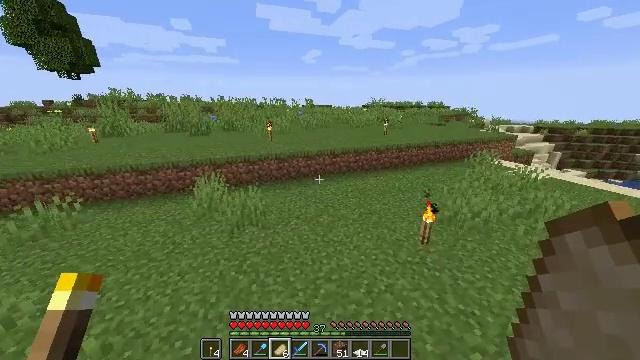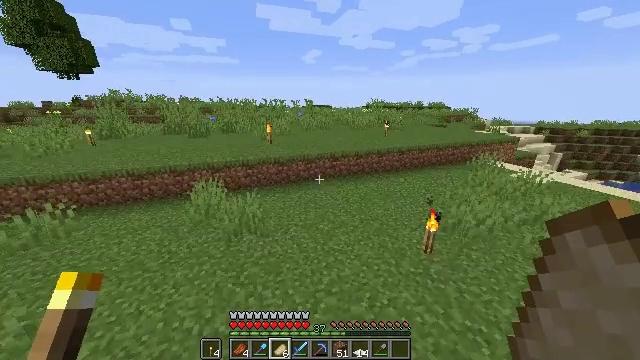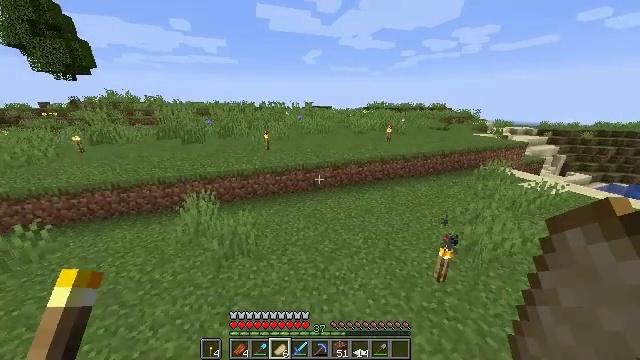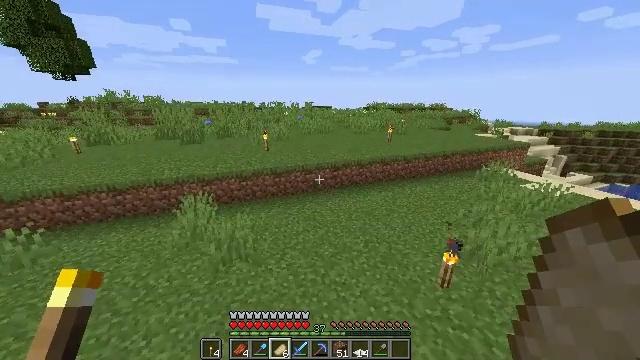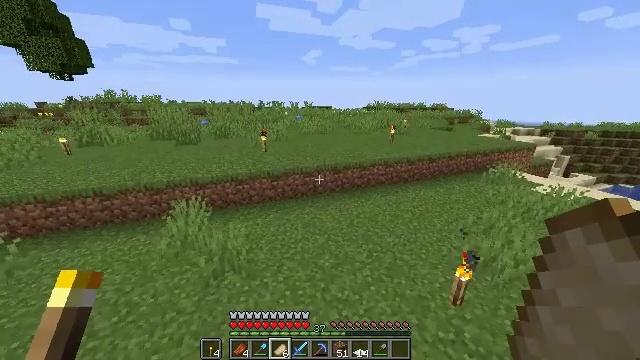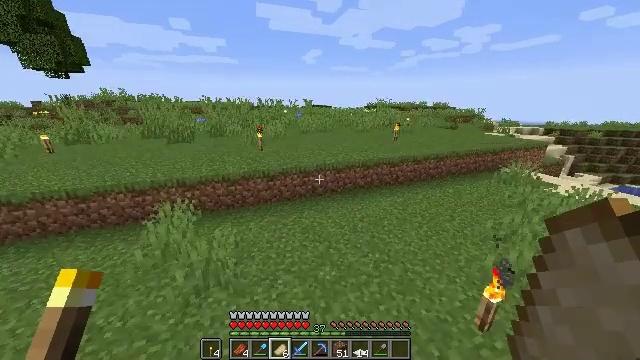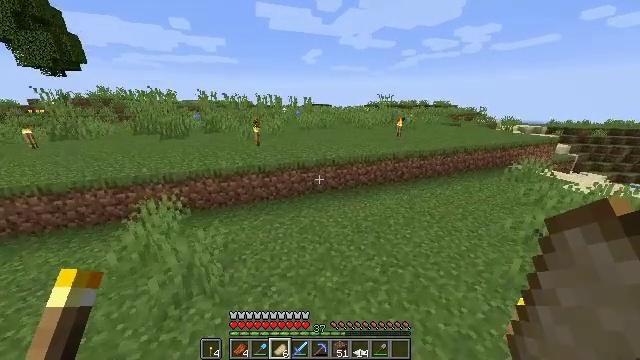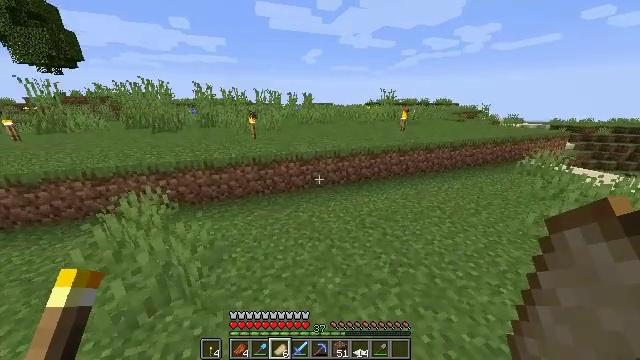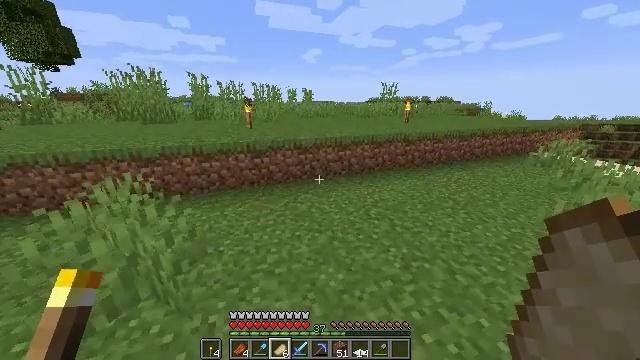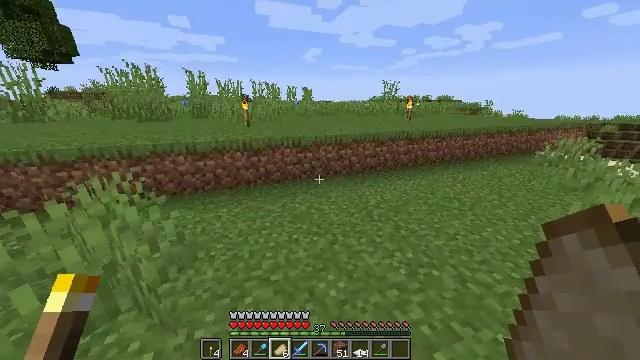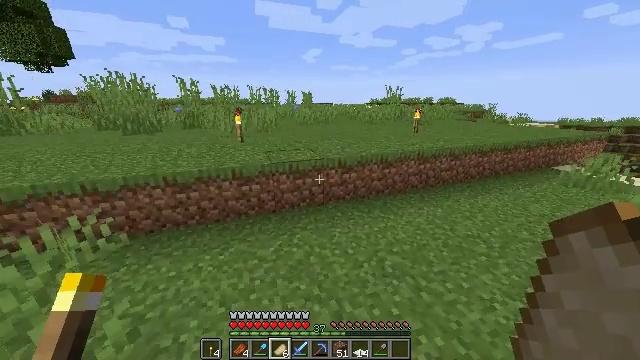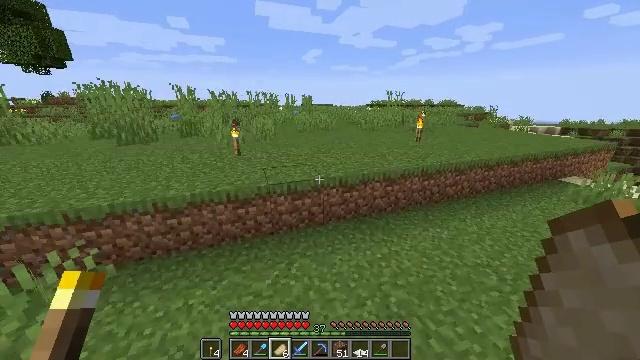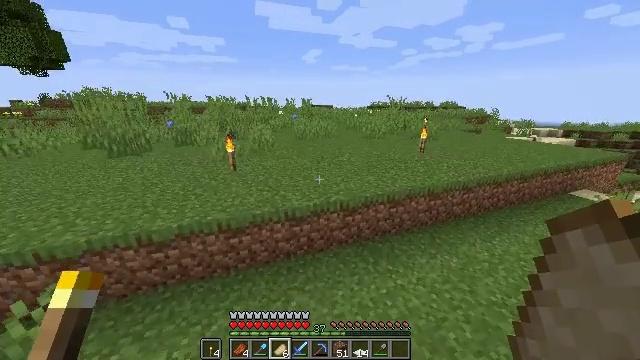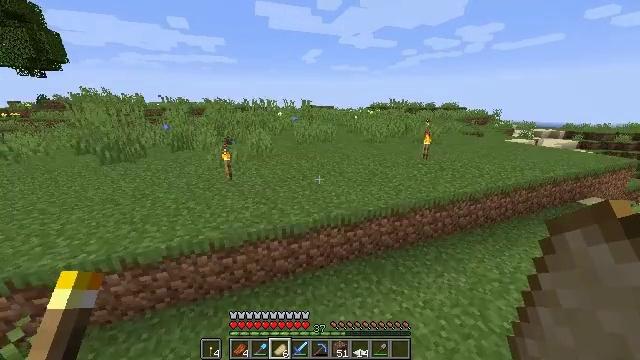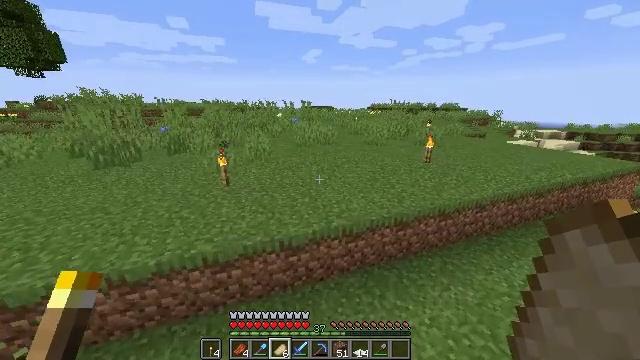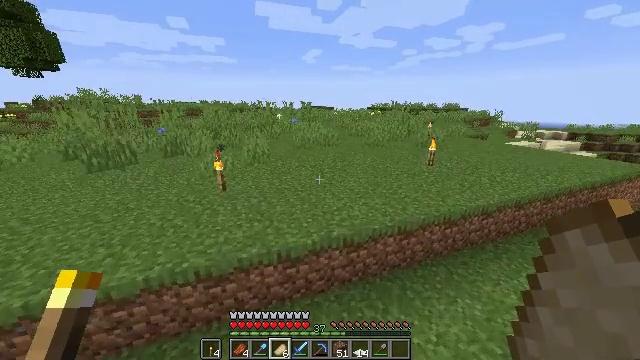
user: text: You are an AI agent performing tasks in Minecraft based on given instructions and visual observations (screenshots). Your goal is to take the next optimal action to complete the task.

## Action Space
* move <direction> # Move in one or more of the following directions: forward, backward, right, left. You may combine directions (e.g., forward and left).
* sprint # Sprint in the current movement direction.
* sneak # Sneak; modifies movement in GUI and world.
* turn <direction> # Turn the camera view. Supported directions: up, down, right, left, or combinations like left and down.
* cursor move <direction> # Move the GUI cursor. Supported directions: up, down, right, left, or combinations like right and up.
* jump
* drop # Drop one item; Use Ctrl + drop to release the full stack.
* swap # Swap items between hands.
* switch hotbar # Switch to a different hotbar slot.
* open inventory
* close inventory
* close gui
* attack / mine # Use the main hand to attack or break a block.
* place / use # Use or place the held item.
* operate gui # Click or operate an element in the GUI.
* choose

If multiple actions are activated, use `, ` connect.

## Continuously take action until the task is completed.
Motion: motion action
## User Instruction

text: Retrieve the smithing table you placed.
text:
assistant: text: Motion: move forward, sprint, jump
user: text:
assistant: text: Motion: move forward, sprint, jump
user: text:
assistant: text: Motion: move forward, sprint, jump
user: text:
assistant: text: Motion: move forward, jump
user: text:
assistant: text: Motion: move forward, jump
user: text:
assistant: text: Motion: move forward, jump
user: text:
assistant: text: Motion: move forward, jump
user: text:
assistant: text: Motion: move forward, sprint, jump
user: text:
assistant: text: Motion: move forward, sprint, jump
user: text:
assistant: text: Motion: move forward, sprint, jump
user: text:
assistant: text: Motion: move forward, sprint, jump
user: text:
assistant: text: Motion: move forward, jump
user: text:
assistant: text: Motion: move forward, jump
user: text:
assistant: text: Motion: move forward, jump
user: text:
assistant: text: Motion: move forward, jump
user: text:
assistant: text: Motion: move forward, jump
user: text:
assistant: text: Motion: move forward, sprint, jump
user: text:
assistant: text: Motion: move forward, sprint, jump
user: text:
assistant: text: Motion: move forward, sprint, jump
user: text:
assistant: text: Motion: move forward, jump
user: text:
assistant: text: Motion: move forward, jump
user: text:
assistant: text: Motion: move forward, jump
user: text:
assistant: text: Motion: move forward, jump
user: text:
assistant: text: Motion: move forward, jump
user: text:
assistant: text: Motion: move forward, sprint, jump
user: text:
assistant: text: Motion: move forward, sprint, jump
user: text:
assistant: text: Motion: move forward, sprint, jump
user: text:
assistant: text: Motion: move forward, jump
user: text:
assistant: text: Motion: move forward, turn left, jump
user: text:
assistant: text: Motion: move forward, turn left and up, jump